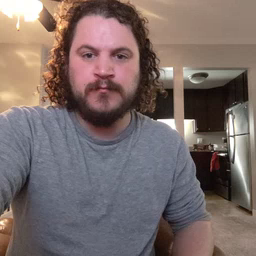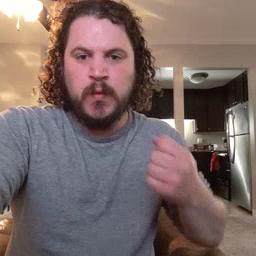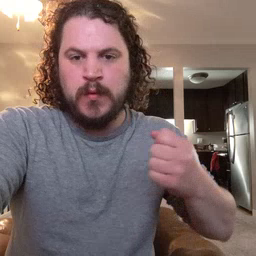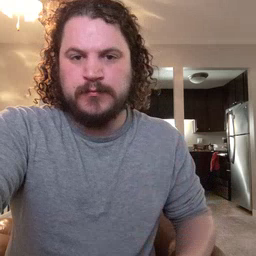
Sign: car